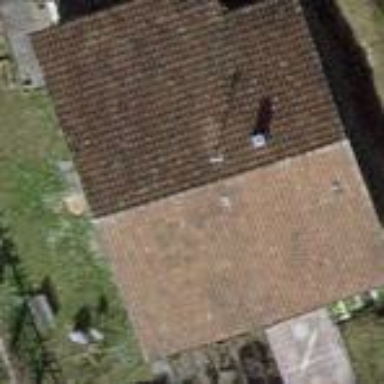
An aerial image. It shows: Simple house.